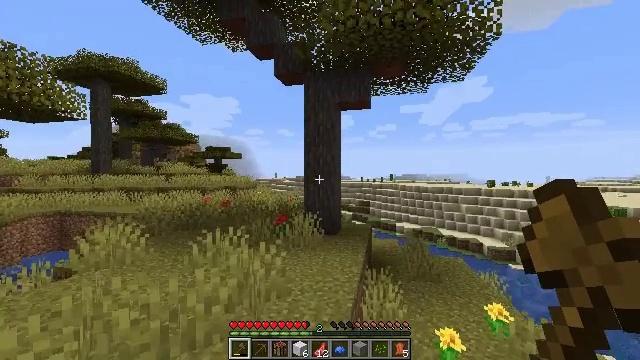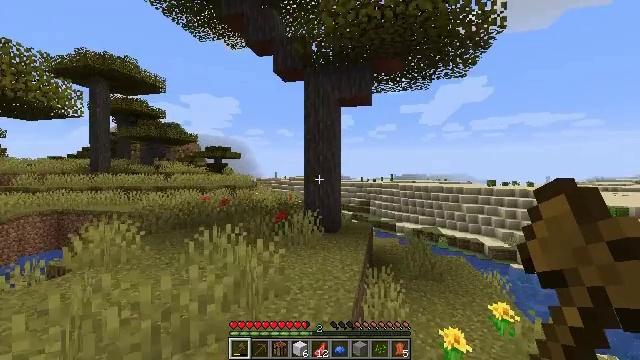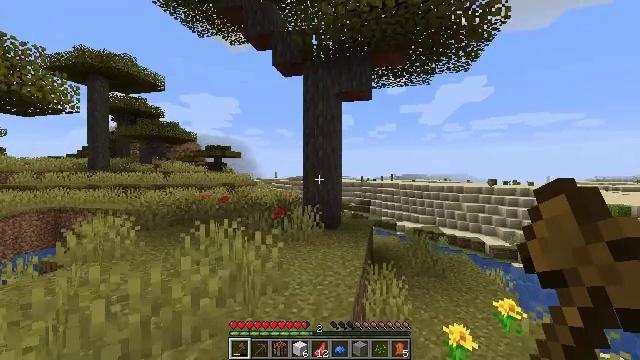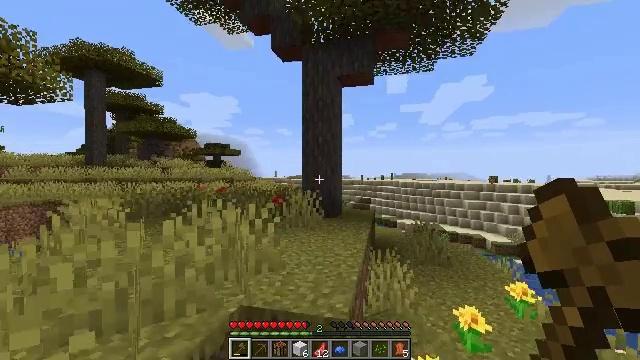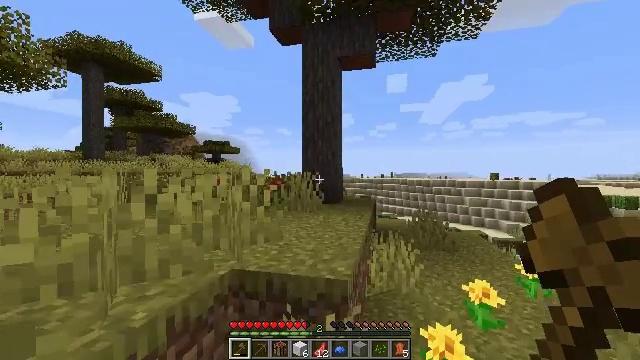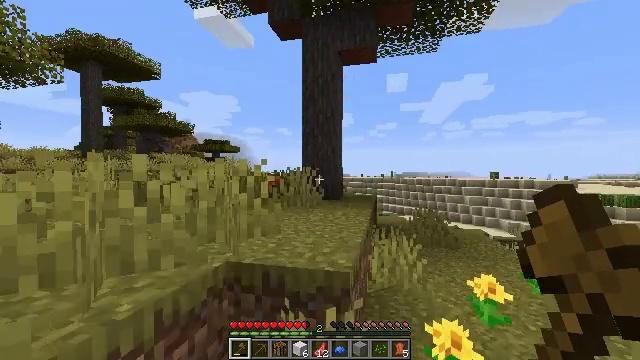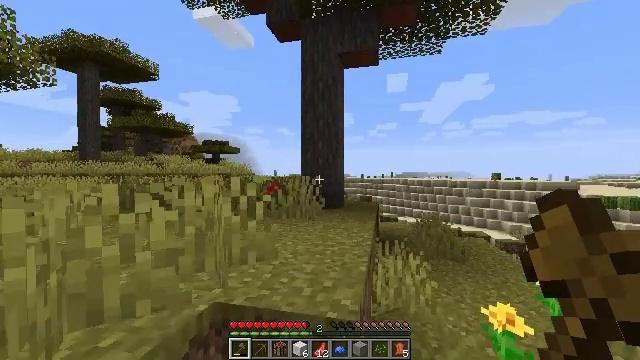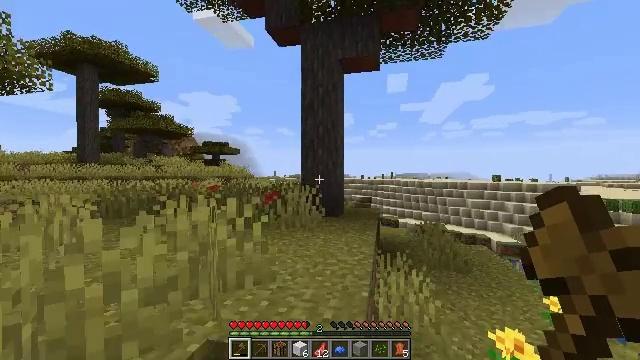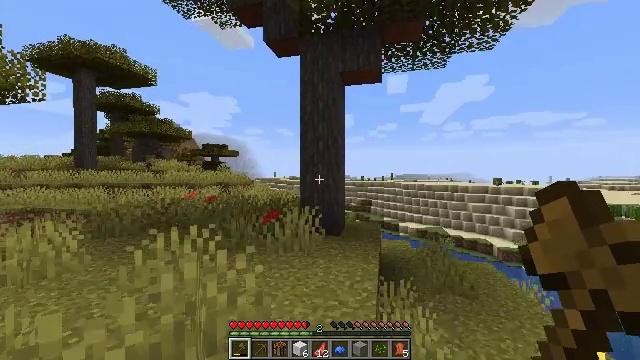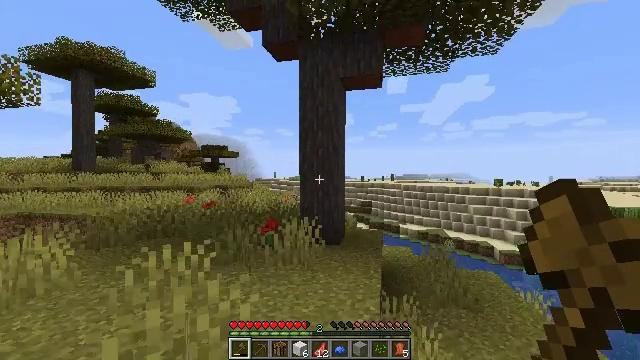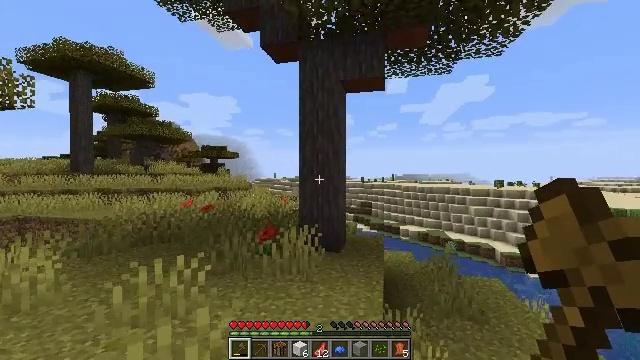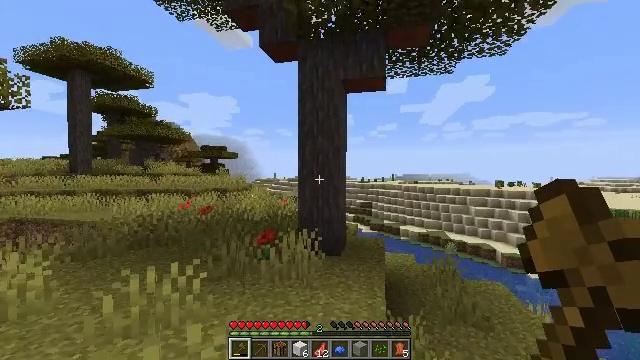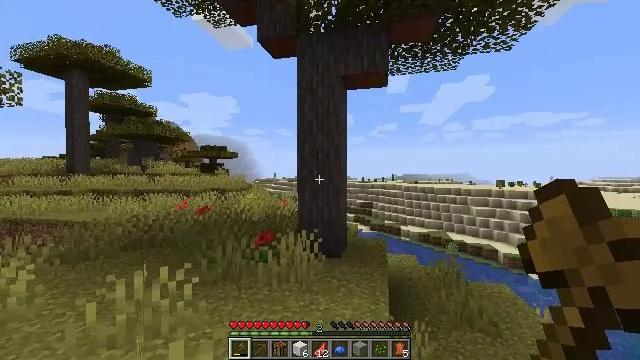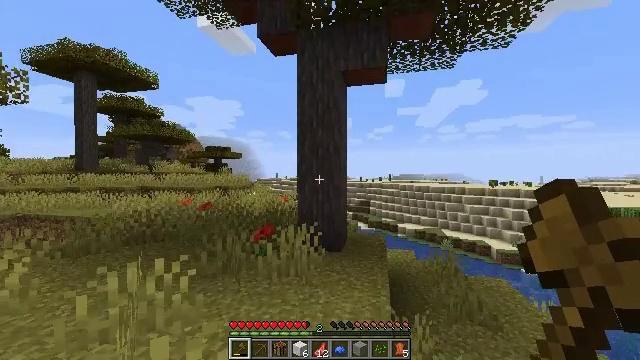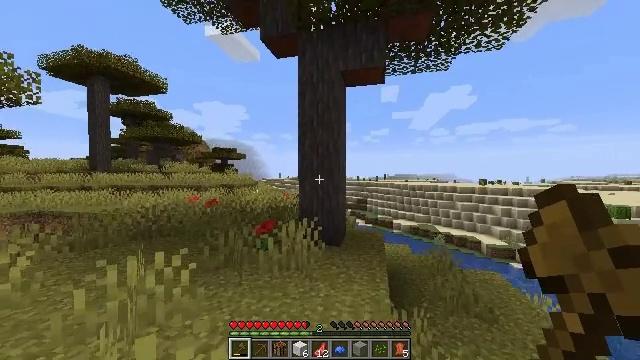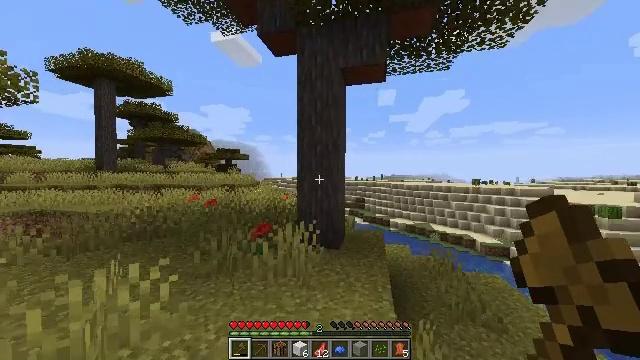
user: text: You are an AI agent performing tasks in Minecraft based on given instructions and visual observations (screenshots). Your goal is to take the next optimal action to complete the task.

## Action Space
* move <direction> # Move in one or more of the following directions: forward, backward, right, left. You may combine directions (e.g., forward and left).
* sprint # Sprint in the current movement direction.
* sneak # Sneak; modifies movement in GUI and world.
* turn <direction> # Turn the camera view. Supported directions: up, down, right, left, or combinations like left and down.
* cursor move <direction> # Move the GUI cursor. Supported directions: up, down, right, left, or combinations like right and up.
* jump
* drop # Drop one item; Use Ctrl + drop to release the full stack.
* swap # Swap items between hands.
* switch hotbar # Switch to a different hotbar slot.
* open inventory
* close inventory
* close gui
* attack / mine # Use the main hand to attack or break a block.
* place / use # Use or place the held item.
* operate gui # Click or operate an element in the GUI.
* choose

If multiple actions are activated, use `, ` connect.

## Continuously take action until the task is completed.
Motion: motion action
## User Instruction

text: Break the acacia log from the tree.
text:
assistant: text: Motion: move forward, jump
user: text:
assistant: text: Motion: move forward, jump
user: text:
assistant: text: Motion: move forward, jump
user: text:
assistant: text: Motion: move forward, jump
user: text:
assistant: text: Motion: move forward, jump
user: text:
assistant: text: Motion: move forward, jump
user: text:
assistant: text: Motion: move forward, jump
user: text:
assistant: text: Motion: move forward, jump
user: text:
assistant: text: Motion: move forward, jump
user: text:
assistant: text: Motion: move forward, jump
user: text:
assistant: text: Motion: move forward, jump
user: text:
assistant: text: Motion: move forward, sprint, jump
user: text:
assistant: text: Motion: move forward, sprint, jump
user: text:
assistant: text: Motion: move forward, sprint, jump
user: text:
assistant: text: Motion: move forward, sprint, jump
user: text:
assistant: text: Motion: move forward, sprint, jump
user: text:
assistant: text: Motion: move forward, jump
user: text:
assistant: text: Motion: move forward, jump
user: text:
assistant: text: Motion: move forward, jump
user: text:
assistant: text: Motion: move forward, jump
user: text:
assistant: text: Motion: move forward, jump
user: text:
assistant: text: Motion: move forward, jump
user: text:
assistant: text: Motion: move forward, turn down, jump
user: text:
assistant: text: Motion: move forward, turn down, jump
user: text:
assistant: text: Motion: turn right and down
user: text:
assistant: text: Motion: turn right and down
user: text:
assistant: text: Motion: turn right and down
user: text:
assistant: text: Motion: turn right and down, attack / mine
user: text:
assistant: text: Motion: turn down, attack / mine
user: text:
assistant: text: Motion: attack / mine